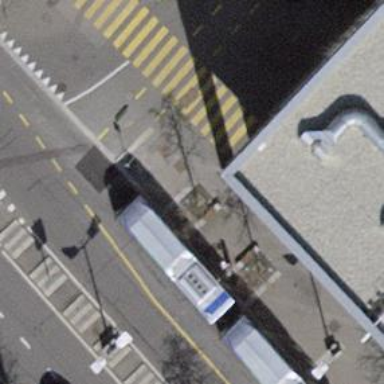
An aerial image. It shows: Bus stop with platform for public transport.